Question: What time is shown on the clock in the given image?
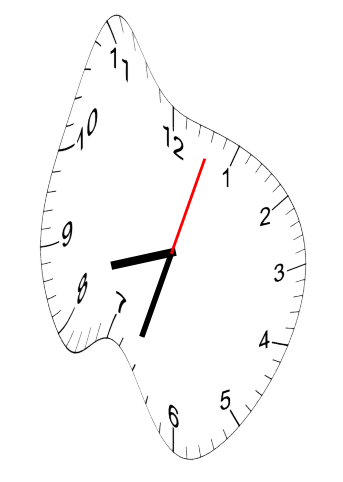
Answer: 08:33:03